Question: I'm a second year student and I'm working on my OOP project (Calculator). I'm done with the functions of the numeric buttons and operators. Now I'm in the stage of re-arranging my buttons. At first, I just set my button size to (50,50), it works fine and its label is still visible, but when I decided to make it smaller (30, 30), its label turned into "..." instead.
Here's the pic:

And heres my code:
'''
lblEdit.setBounds(-138,-5,180,50);
lblView.setBounds(-90,-5,180,50);
lblHelp.setBounds(-40,-5,180,50);
txt.setBounds(15,35,250,30); // text pane
txt2.setBounds(0,330,100,20);
blank.setBounds(15,80,30,30); // this is just an extra button, no use at all, OK? :D
btnMC.setBounds(15,115,30,30);
btnMR.setBounds(15,150,30,30);
btnMS.setBounds(15,185,30,30);
btnMp.setBounds(15,220,30,30);
'''
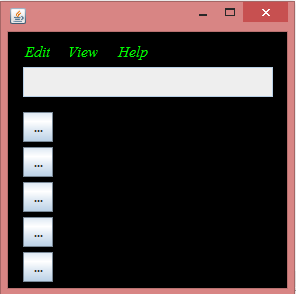
Answer: Your problem is that you set the button sizes to begin with. If you instead leave the JButtons and the GUI to size itself using proper layout managers and calling 'pack()' on the JFrame, you will get a decent looking GUI that shows all the text in any OS. Solution: don't use null layouts, don't call 'setBounds(...)', read up on and use appropriate layout managers held in nested JPanels, and let these layout managers do all the heavy layout lifting for you.
For example, you could create a grid of buttons using a GridLayout, and alter the size of the grid and the buttons by simply changing the font size of the button. For example run the code below twice, changing the button font size (in the code below, the float constant BTN_FONT_SIZE) and seeing how the GUI automatically accommodates the button font by resizing the button to its optimal size.
'''
import java.awt.GridLayout;
import javax.swing.*;
public class CalcEg {
private static final float BTN_FONT_SIZE = 20f; // **** try using 40f here ****
private static final String[][] BTN_LABELS = {
{"7", "8", "9", "-"},
{"4", "5", "6", "+"},
{"1", "2", "3", "/"},
{"0", ".", " ", "="}
};
private JPanel mainPanel = new JPanel();
public CalcEg() {
int rows = BTN_LABELS.length;
int cols = BTN_LABELS[0].length;
int gap = 4;
mainPanel.setBorder(BorderFactory.createEmptyBorder(gap, gap, gap, gap));
mainPanel.setLayout(new GridLayout(rows, cols, gap, gap));
for (String[] btnLabelRow : BTN_LABELS) {
for (String btnLabel : btnLabelRow) {
JButton btn = createButton(btnLabel);
// add ActionListener to btn here
mainPanel.add(btn);
}
}
}
private JButton createButton(String btnLabel) {
JButton button = new JButton(btnLabel);
button.setFont(button.getFont().deriveFont(BTN_FONT_SIZE));
return button;
}
public JComponent getMainComponent() {
return mainPanel;
}
private static void createAndShowGui() {
CalcEg mainPanel = new CalcEg();
JFrame frame = new JFrame("CalcEg");
frame.setDefaultCloseOperation(JFrame.EXIT_ON_CLOSE);
frame.getContentPane().add(mainPanel.getMainComponent());
frame.pack();
frame.setLocationByPlatform(true);
frame.setVisible(true);
}
public static void main(String[] args) {
SwingUtilities.invokeLater(new Runnable() {
public void run() {
createAndShowGui();
}
});
}
}
'''
---
If you nest the button JPanel into a BorderLayout using JPanel and add a JTextField to its PAGE_START or the NORTH end, and you play with different font sizes, you'll see something like this: